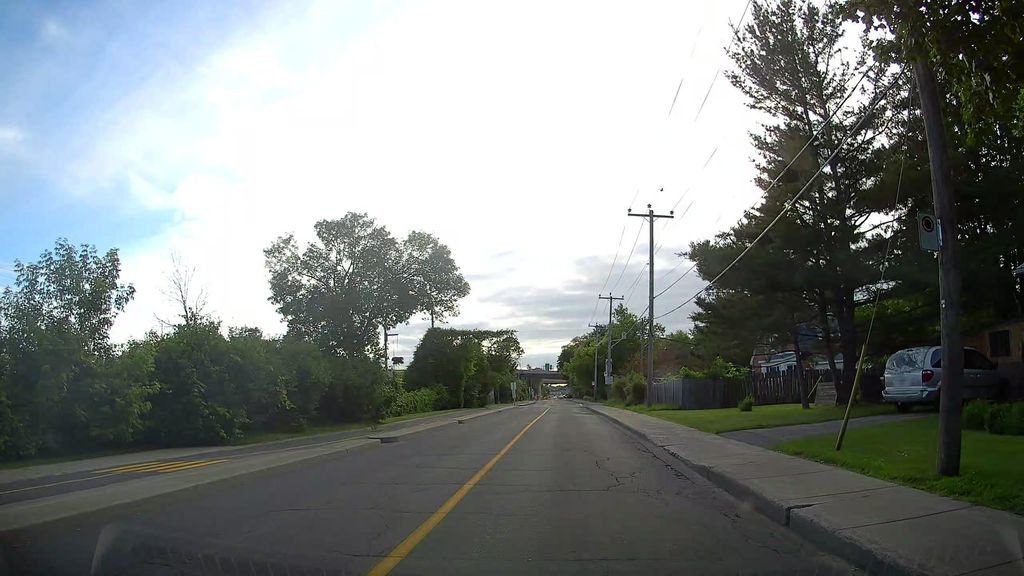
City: montreal